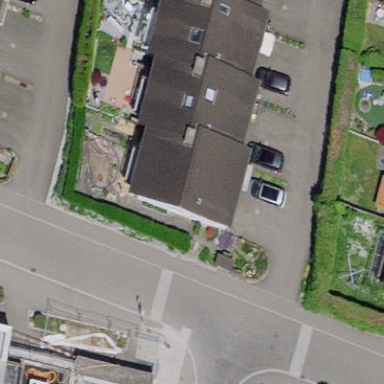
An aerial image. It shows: Terrace building.